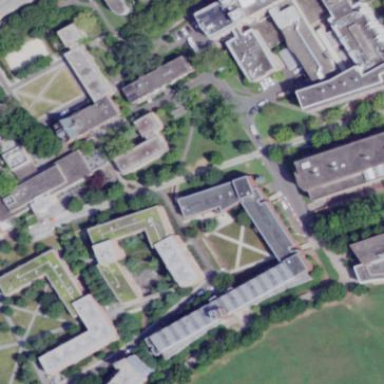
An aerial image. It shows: Dormitory building.